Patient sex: F
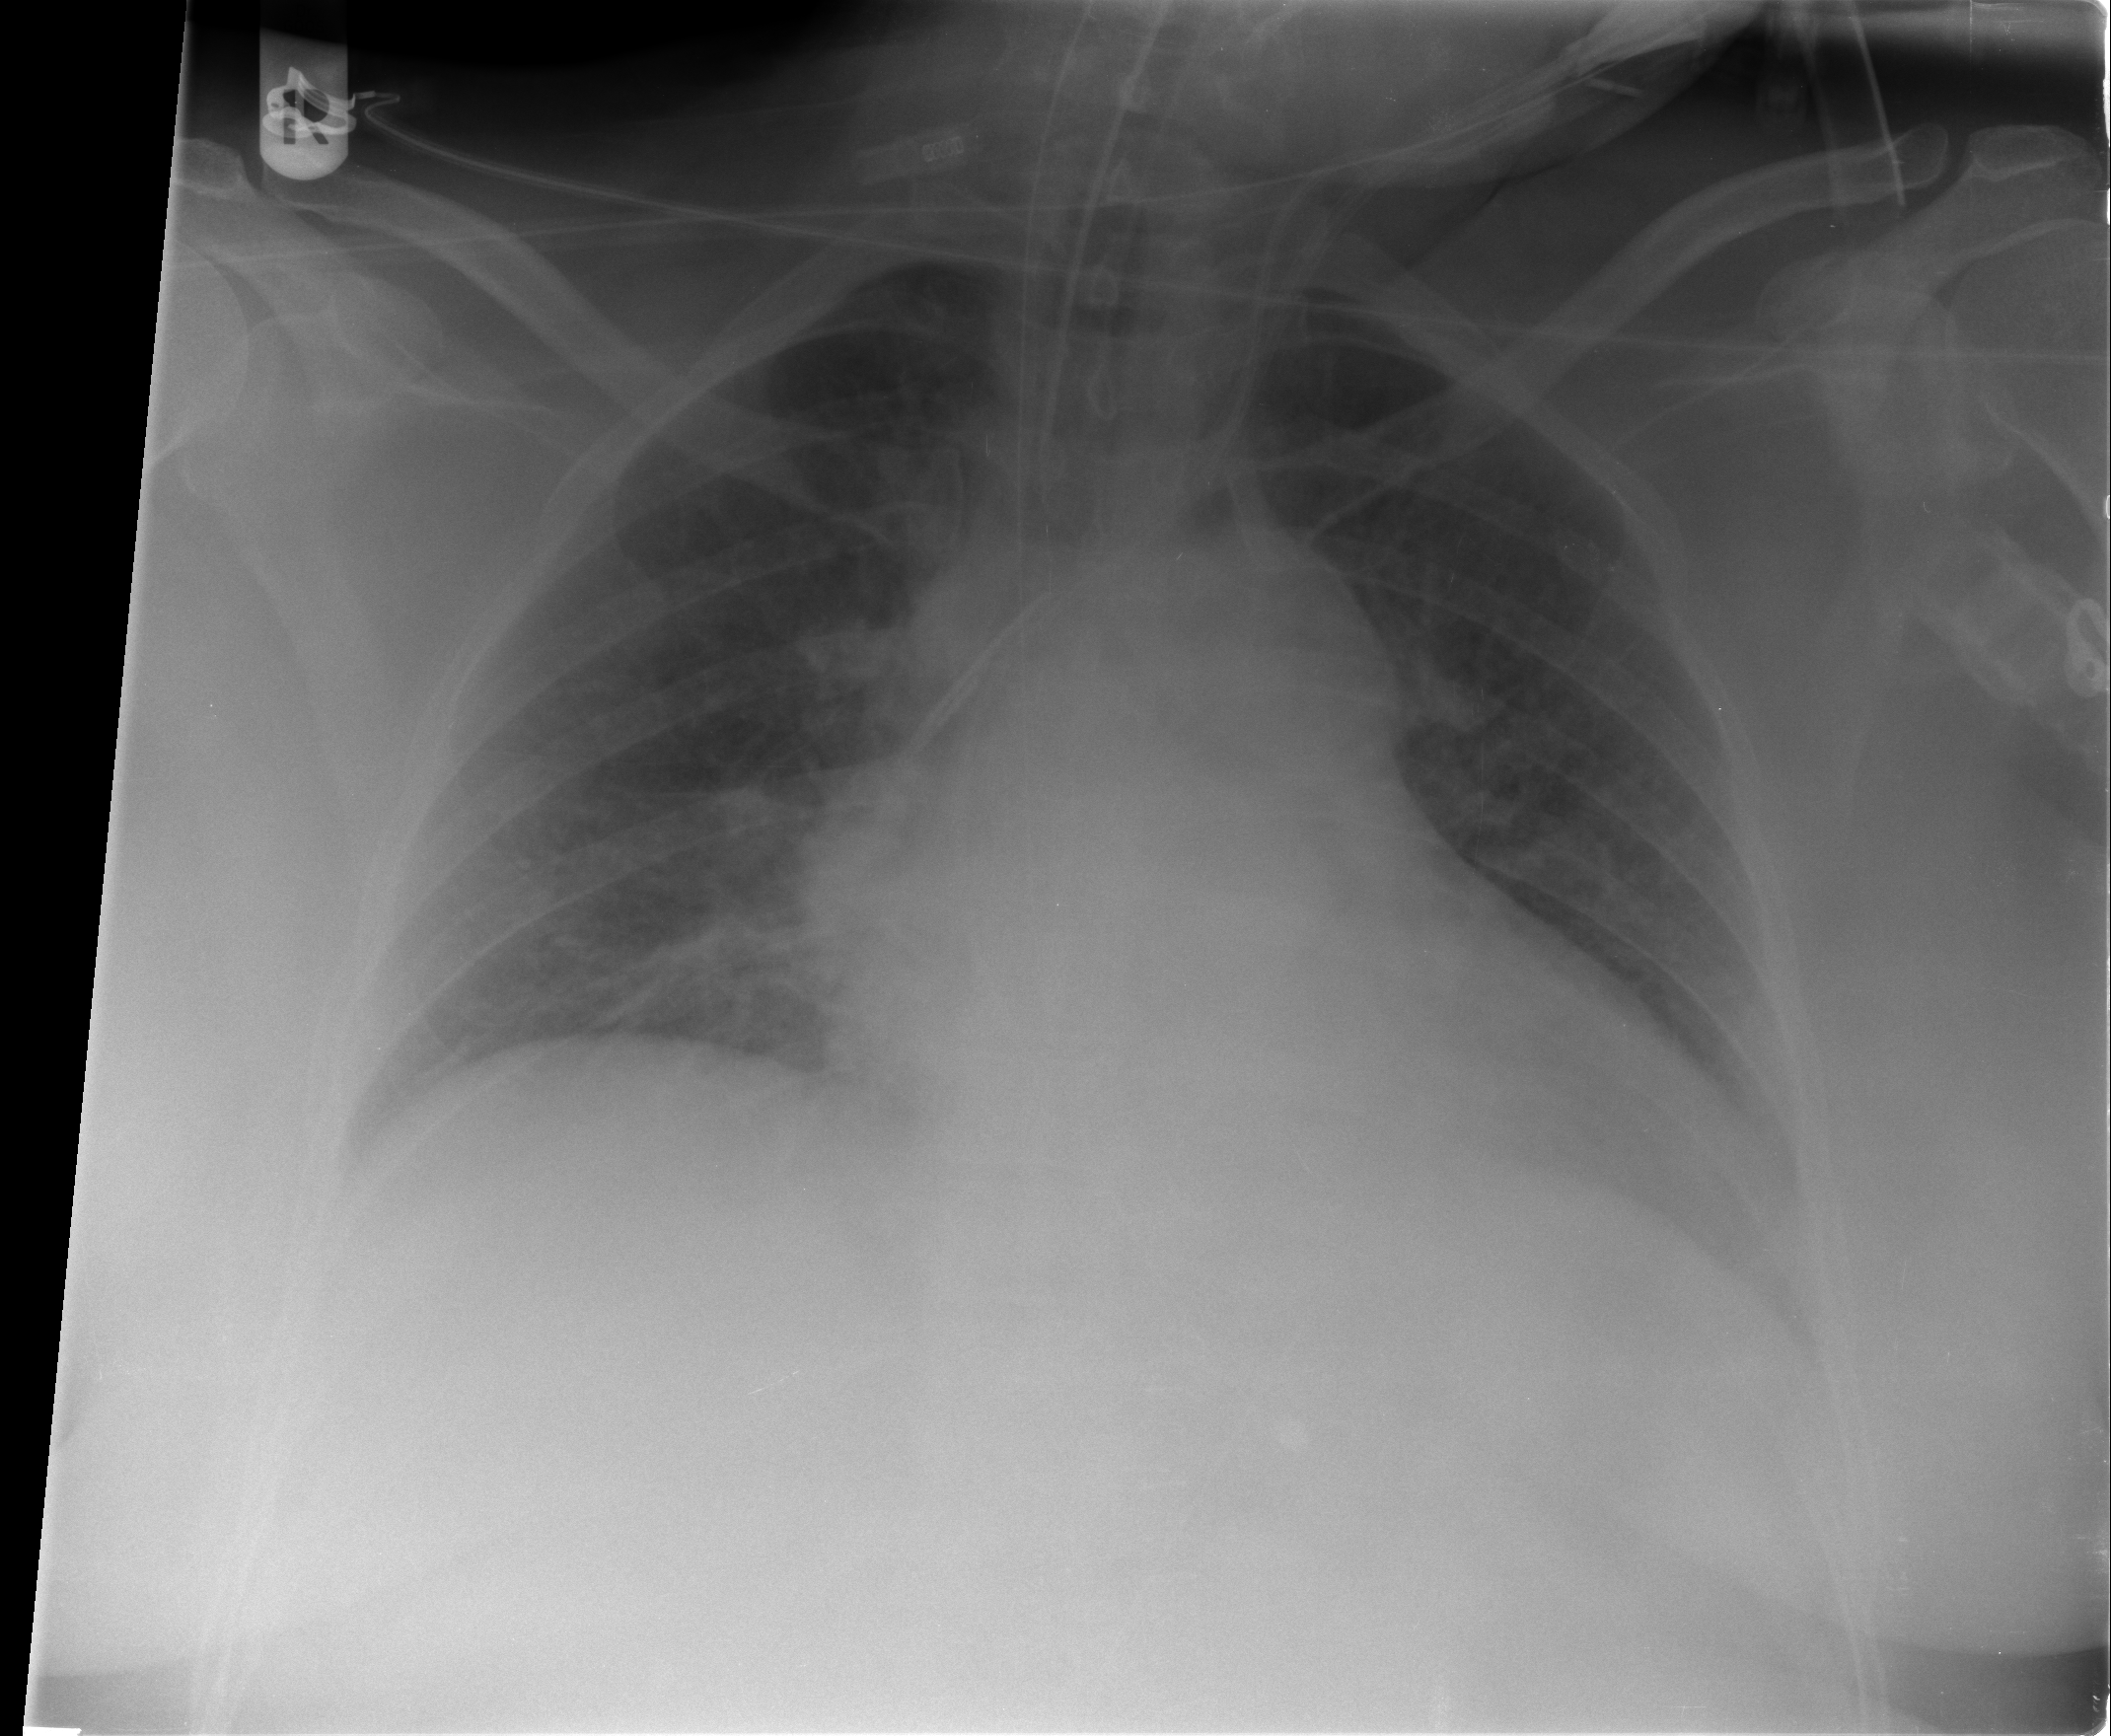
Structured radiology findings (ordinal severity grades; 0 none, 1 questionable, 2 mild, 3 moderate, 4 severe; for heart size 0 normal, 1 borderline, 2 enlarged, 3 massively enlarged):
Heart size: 2
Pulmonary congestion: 0
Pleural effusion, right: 0
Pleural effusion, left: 0
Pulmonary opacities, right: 0
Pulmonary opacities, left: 0
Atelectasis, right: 1
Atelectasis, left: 0